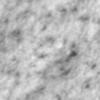
Label: no_change